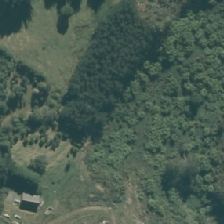
Land cover: broadleaved_indigenous_hardwood